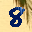
Label: 8